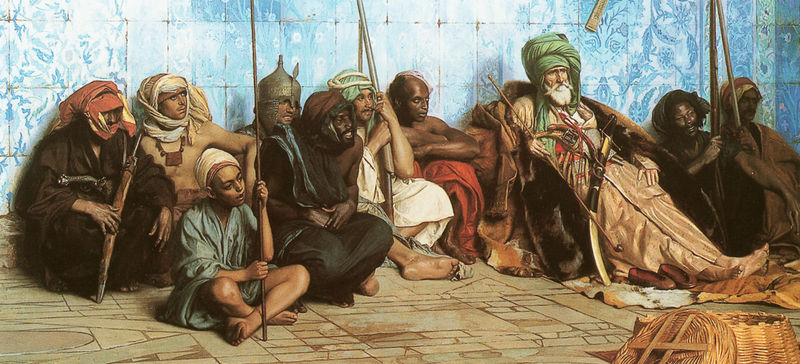
Titel: Der Schlangenbeschwörer
Künstler: Jean-Léon Gérôme
Institution: Williamstown, Sterling and Francine Clark Art Institute
Schlagwörter: blau, gruppe, kämpfer, mann, grün, menschen, sitzen, männer, zeichnung, bart, wand, arm, portrait, boden, sitzend, kind, farbig, schuhe, kette, könig, lanze, korb, junge, halskette, fugen, alter, knabe, orient, orientalisch, barfuß, fliesen, illustration, schwert, säbel, waffen, helm, kachel, kacheln, arabisch, krieger, flinte, zuschauen, turban, arabien, persien, sultan, muslimisch, kachelwand